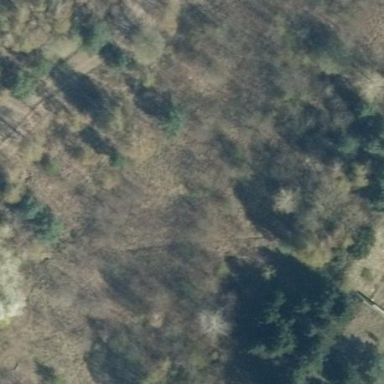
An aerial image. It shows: Area covered in scrub vegetation.